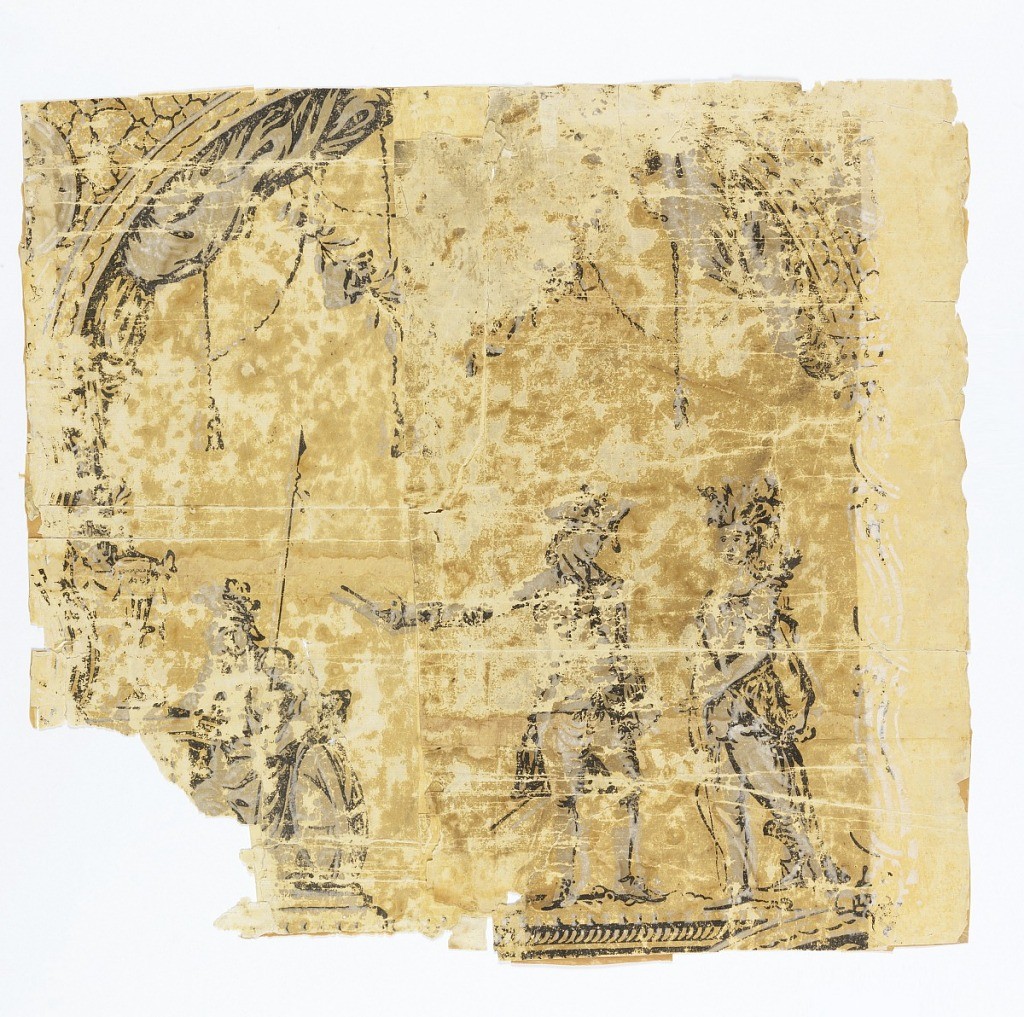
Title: Lexington Minuteman
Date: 1775–99
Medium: Block-printed on handmade paper
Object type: Sidewall
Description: Beside an Indian maiden, representing America, a patriot tramples British laws underfoot and extends the declarations of July 4, 1776, to Britannia, who weeps over a pedestal containing an urn, or a tomb.  The whole is contained within a curtained arch. Printed in black, white and gray on a light colorless ground.